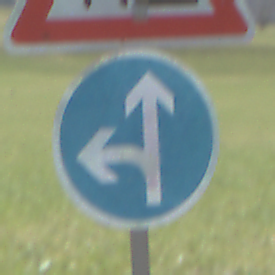
Verkehrszeichen: VorgeschriebeneFahrtrichtungGeradeausOderLinks
Zusatzzeichen oben: Arbeitsstelle
Umgebung: Outdoor, Nature
Tageszeit: MorningAfternoon
Wetter: PartlyCloudy
Licht: Natural
Jahreszeit: NotSpecified
Kontrast: HighContrast